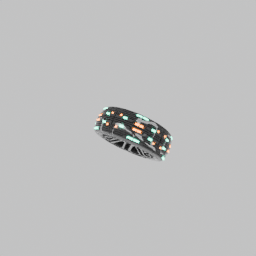
Label: mechanical